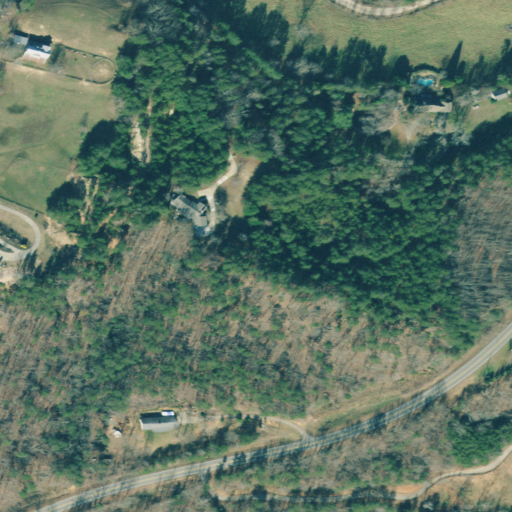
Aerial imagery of mountain in Georgia named Buckhorn Mountain containing evergreen forest, deciduous forest, pasture, mixed forest, open development, low intensity development, shrub, and grassland